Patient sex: M
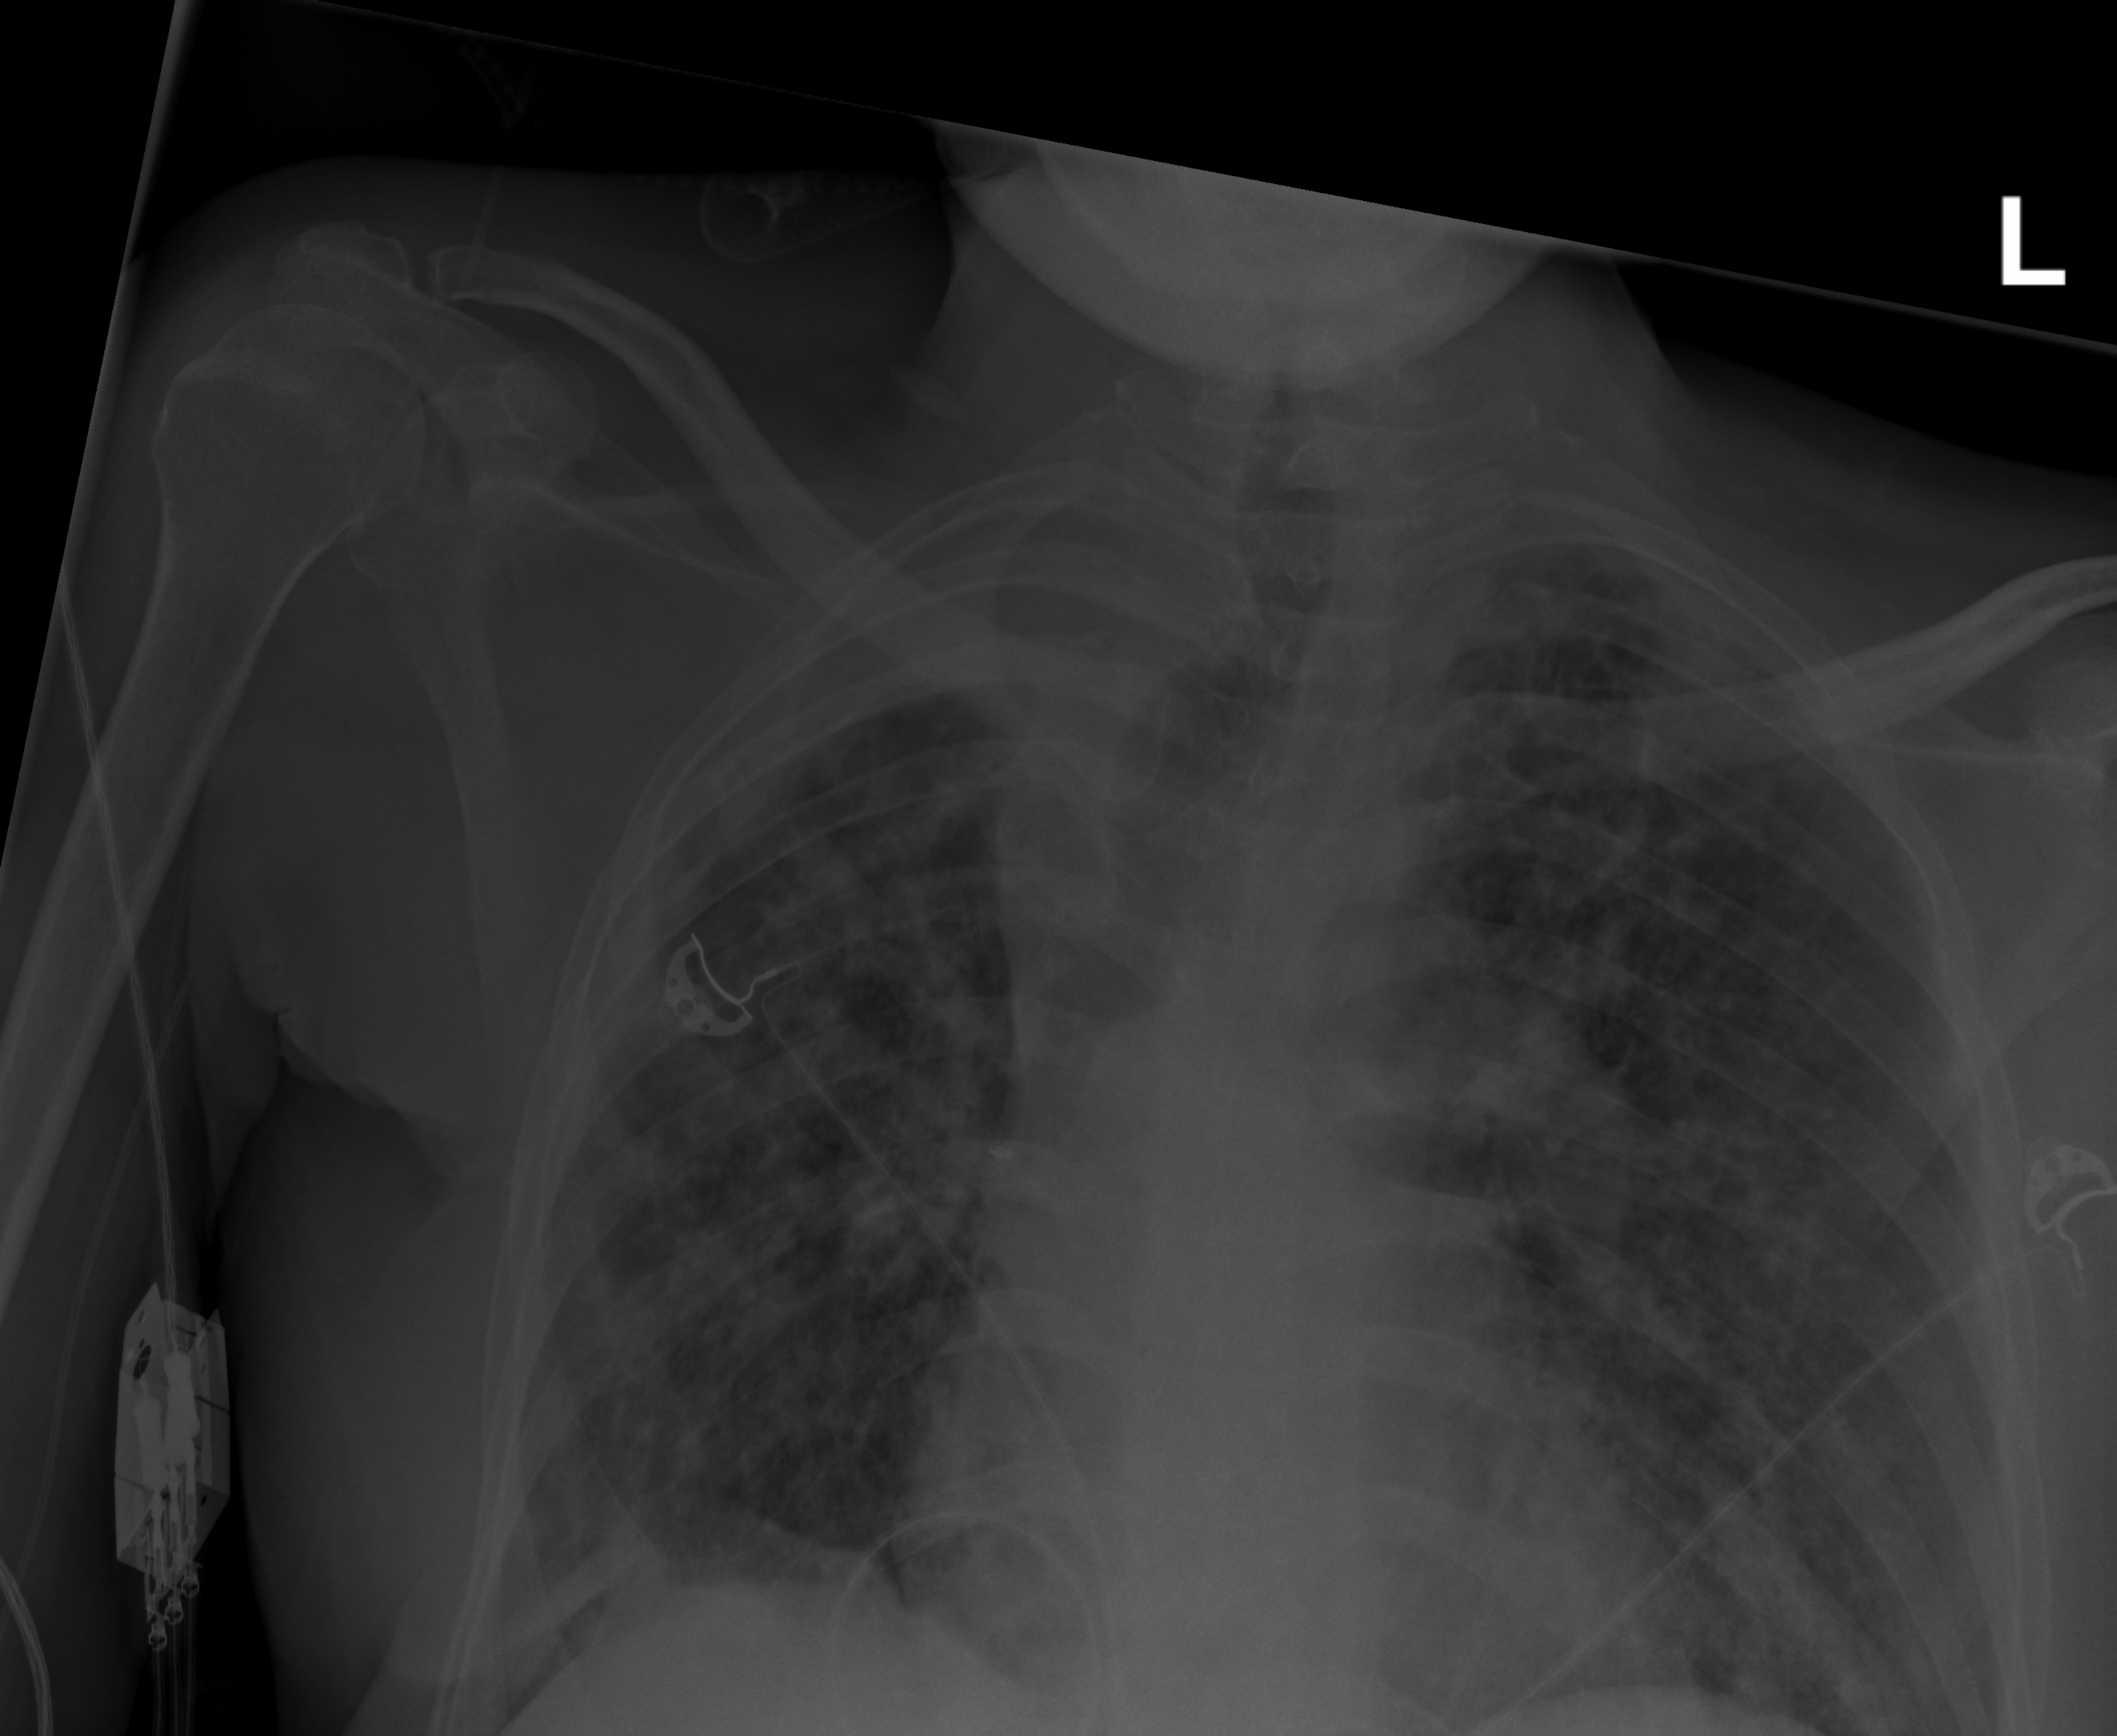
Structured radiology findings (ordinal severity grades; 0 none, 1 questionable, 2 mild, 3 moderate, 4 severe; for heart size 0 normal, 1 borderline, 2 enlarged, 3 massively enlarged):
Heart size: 2
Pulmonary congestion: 2
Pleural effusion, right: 0
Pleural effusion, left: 0
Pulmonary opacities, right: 3
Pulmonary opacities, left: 3
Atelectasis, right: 2
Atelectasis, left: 2